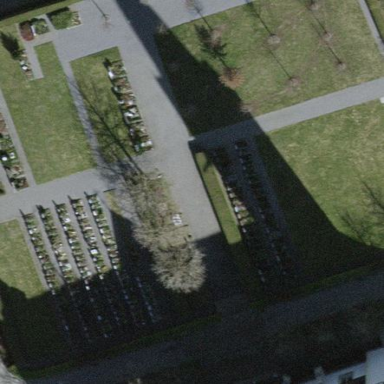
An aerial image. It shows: Cemetery.